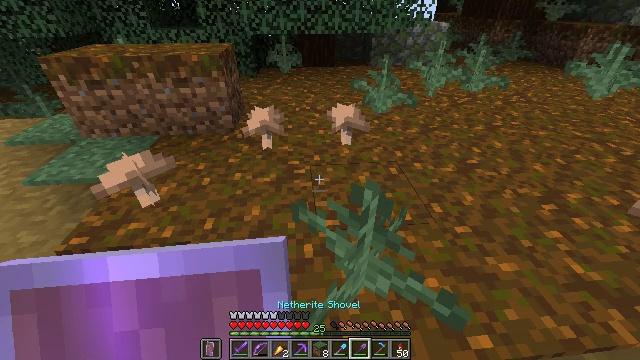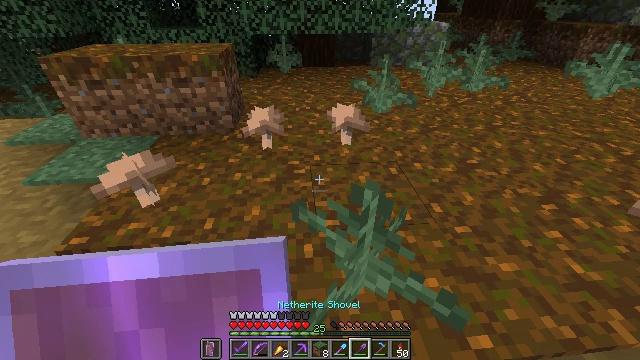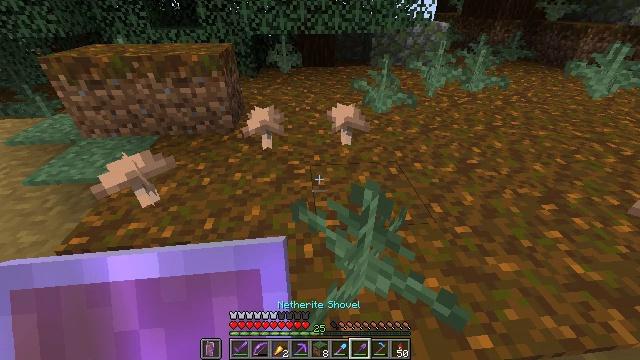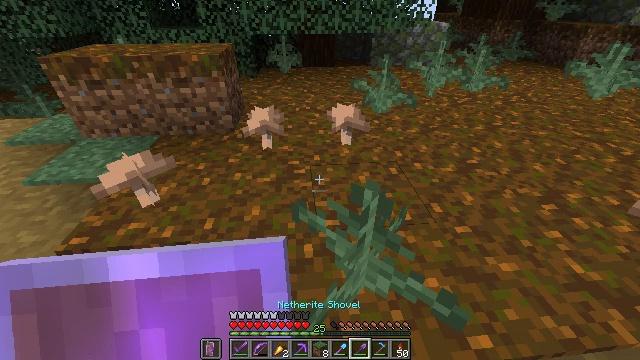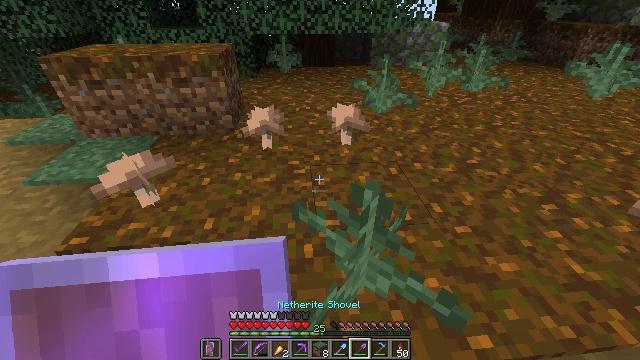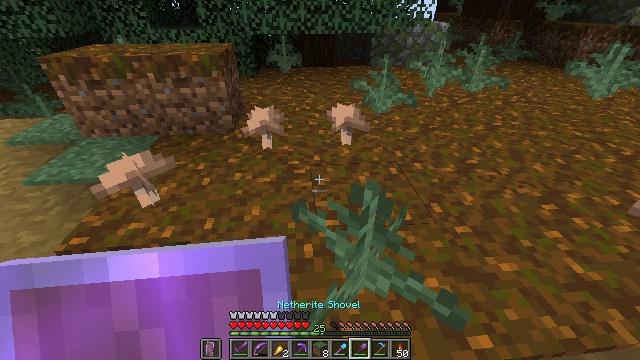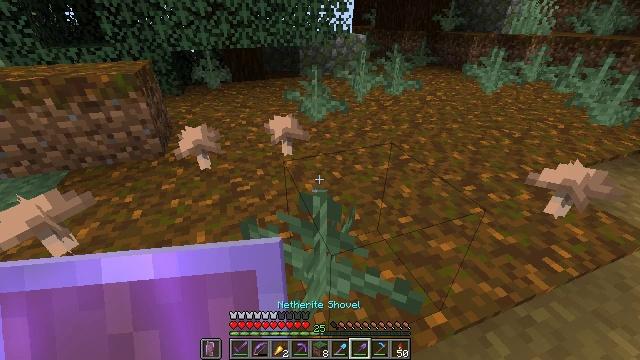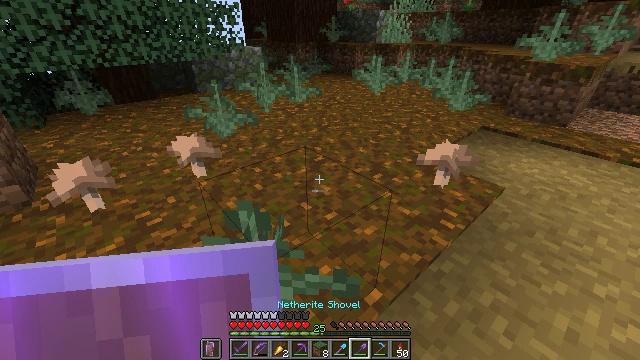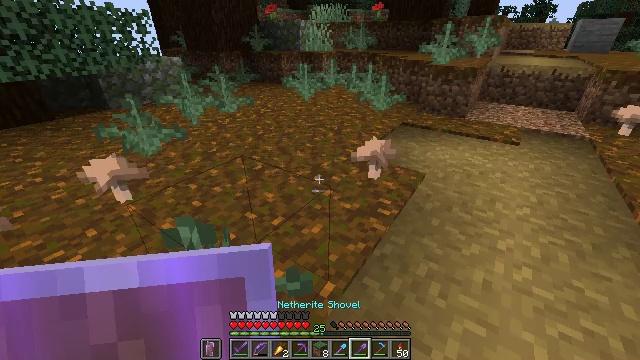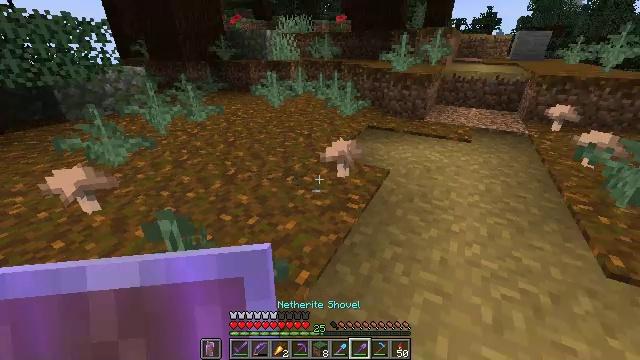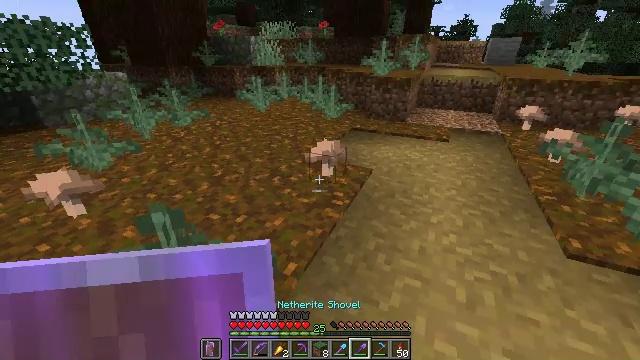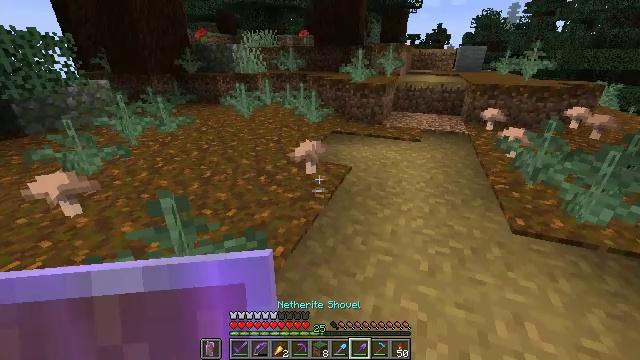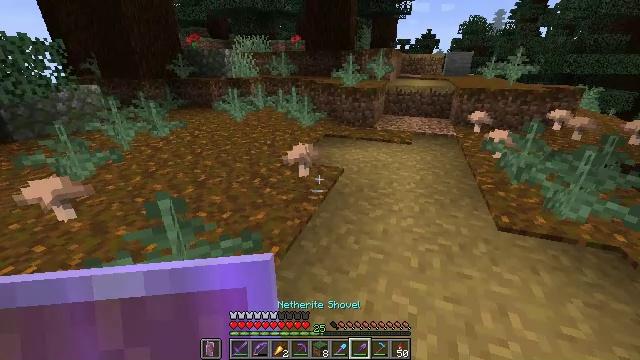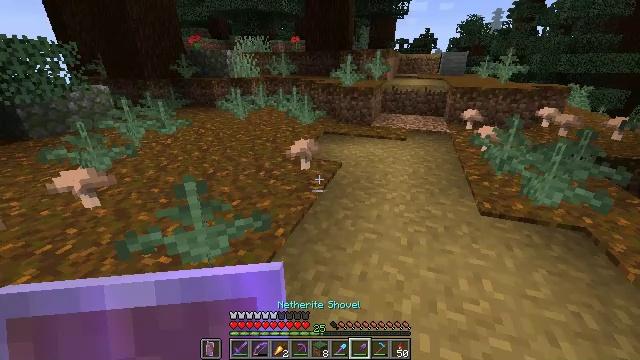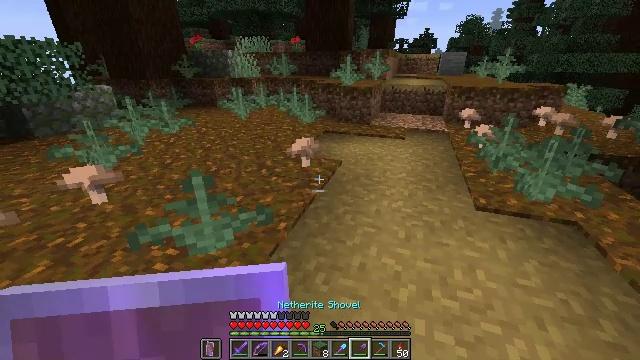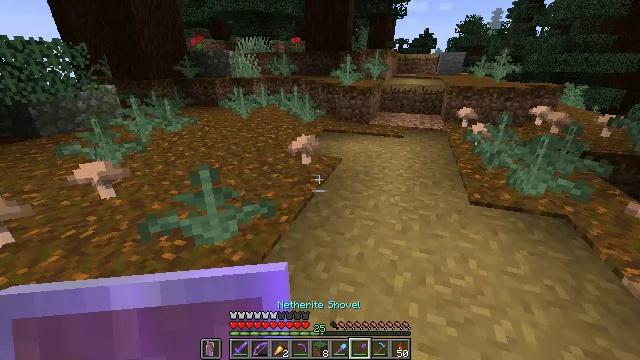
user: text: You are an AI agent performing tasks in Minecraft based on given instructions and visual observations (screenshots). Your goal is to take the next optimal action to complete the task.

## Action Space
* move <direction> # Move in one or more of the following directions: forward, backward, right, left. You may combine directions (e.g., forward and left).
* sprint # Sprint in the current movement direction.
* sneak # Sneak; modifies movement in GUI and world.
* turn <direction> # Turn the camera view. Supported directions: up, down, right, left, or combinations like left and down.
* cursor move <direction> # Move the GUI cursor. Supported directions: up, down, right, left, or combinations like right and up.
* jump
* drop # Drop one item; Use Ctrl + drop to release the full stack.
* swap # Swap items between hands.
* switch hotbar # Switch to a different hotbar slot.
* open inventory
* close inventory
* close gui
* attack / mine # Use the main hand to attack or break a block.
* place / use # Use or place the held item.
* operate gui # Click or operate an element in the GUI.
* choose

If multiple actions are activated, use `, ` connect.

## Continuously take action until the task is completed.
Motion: motion action
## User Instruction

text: Attack the ground to gather fern.
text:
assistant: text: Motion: no_op
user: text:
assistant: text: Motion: no_op
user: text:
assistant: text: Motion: no_op
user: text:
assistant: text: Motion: no_op
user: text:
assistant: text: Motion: no_op
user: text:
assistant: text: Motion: turn right and up
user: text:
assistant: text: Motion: move back, turn right and up
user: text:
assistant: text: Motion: move back, turn right and up
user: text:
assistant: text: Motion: move back, turn right and up
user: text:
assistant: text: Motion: move back, turn right and up
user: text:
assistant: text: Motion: move back, turn right and up
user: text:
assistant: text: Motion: move back, turn right
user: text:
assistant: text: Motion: move back
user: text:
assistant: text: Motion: move back
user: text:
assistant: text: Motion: no_op
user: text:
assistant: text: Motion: no_op
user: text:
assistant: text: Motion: no_op
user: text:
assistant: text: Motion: no_op
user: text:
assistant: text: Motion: turn left
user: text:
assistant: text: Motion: turn left
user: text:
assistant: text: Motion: turn left
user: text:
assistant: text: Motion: turn left and down
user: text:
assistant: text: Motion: turn left and down
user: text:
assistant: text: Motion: turn left
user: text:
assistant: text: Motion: no_op
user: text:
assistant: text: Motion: no_op
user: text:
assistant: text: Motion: no_op
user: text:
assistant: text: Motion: no_op
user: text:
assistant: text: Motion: attack / mine
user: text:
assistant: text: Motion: attack / mine